Question: What is the value of the measurement in the image?
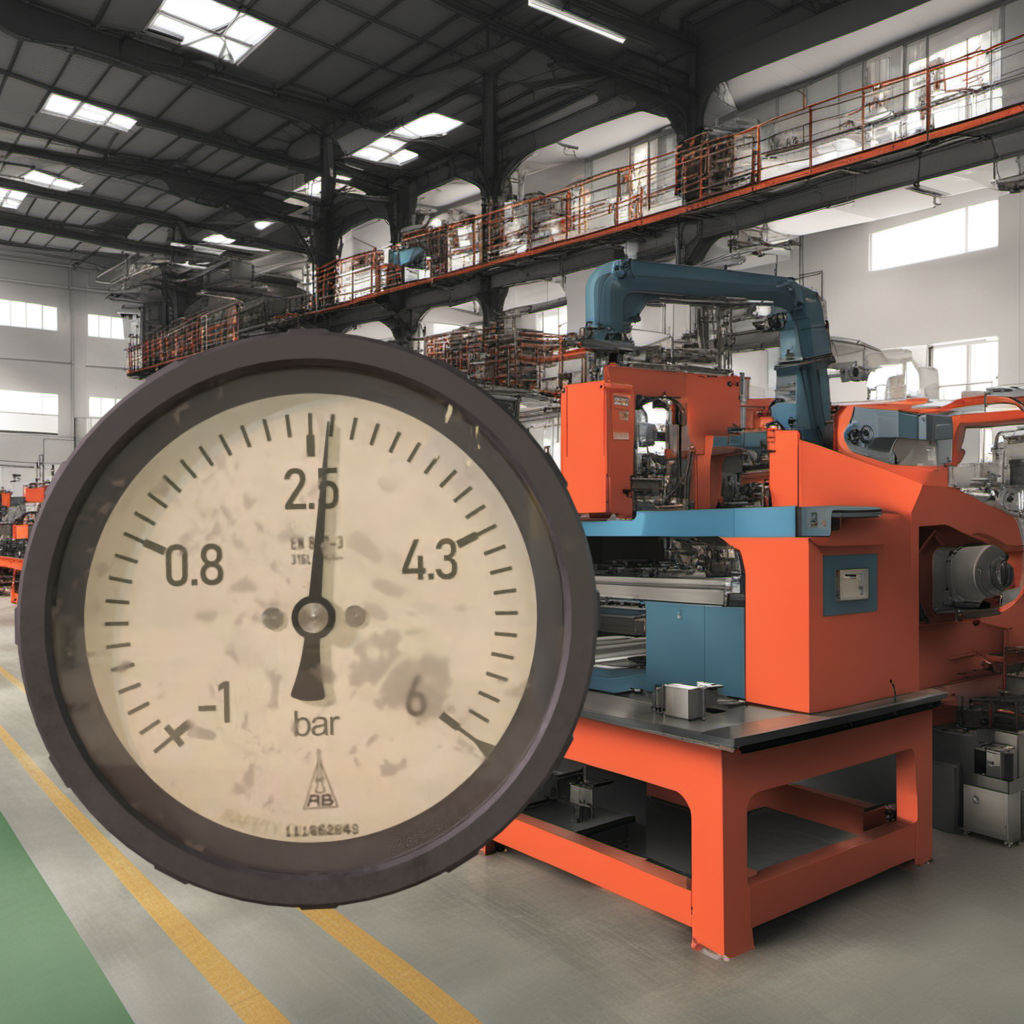
Answer: The result is 2.64
Question: What is the value range of this measurement?
Answer: The range is from -1 to 6
Question: What is the minimum and maximum reading range of the measurement in the image?
Answer: The minimum value is -1 and the maximum value is 6